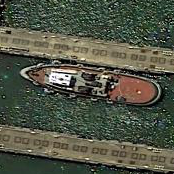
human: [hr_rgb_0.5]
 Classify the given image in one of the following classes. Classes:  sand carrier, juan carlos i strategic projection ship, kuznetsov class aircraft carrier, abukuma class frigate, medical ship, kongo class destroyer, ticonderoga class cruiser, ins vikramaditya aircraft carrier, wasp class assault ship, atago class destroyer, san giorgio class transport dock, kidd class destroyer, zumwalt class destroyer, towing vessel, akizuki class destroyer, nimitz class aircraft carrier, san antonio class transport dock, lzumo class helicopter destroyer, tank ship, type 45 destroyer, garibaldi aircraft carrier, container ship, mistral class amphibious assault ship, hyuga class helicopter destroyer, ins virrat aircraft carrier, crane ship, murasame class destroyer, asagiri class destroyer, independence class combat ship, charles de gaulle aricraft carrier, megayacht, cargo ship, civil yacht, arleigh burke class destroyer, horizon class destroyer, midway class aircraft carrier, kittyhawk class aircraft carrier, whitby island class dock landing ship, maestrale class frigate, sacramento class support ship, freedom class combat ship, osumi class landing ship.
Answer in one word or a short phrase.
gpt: Towing vessel